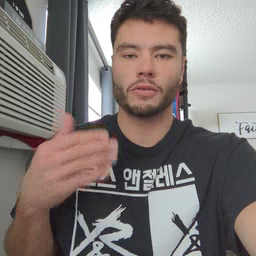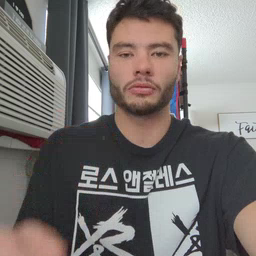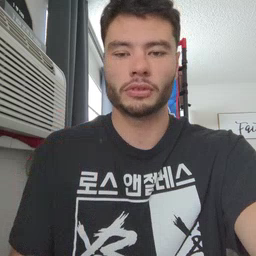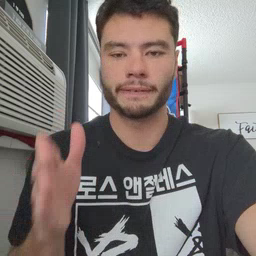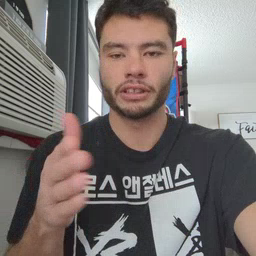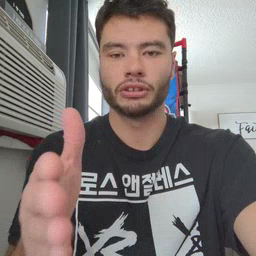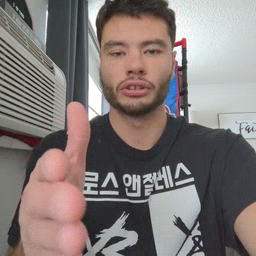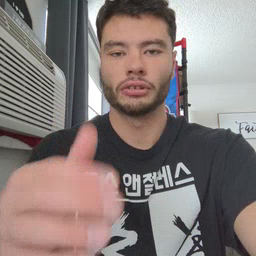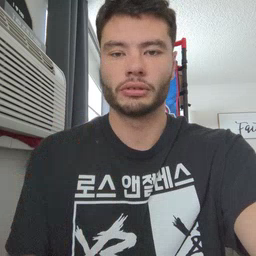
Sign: fish